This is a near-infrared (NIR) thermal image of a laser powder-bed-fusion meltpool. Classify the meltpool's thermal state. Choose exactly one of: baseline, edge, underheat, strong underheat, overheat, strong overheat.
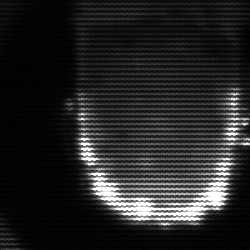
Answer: baseline